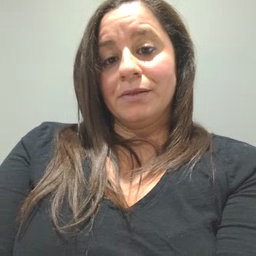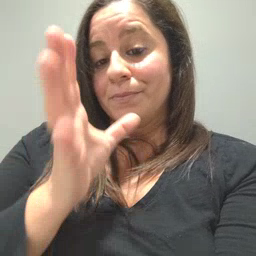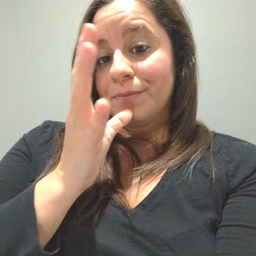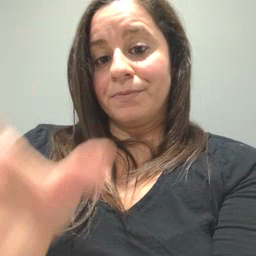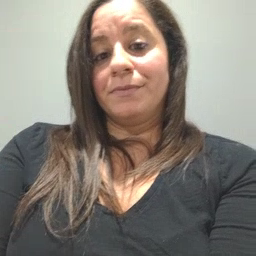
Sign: mom